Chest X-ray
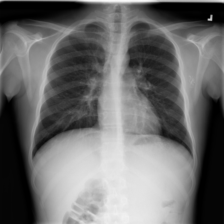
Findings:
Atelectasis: negative
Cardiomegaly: negative
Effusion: negative
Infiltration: negative
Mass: negative
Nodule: negative
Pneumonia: negative
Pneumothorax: negative
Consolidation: negative
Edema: negative
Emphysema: negative
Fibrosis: negative
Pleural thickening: negative
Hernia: negative